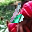
Label: 6